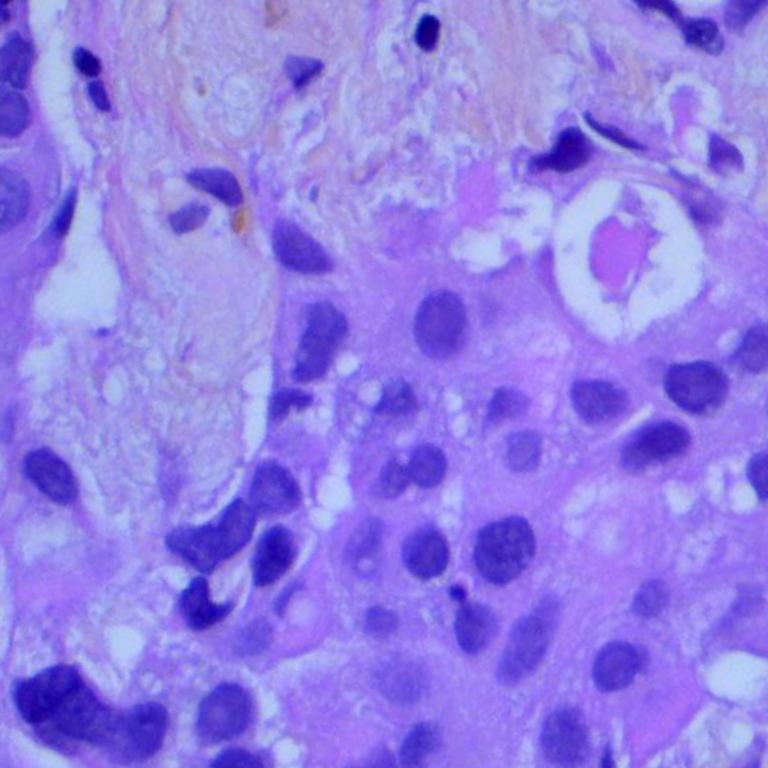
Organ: lung
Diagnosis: adenocarcinomas